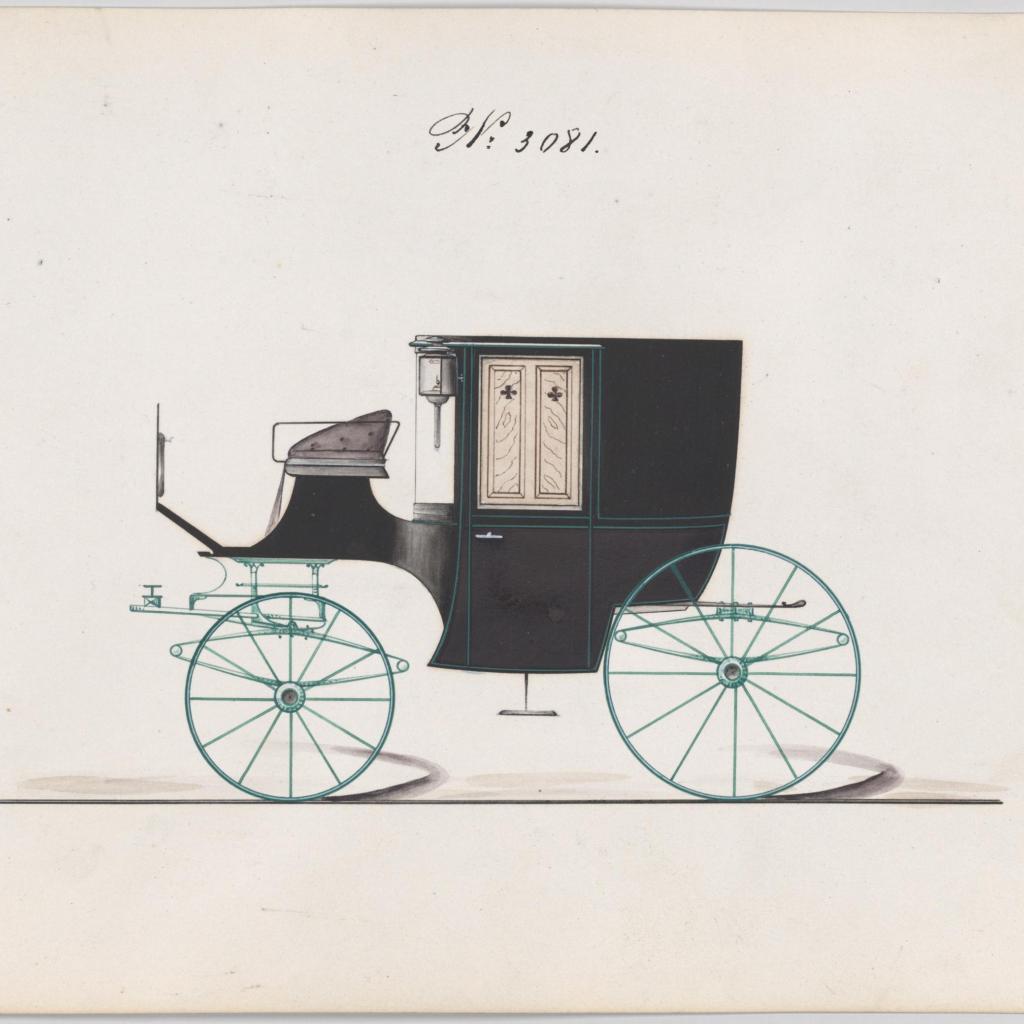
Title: Design for Coupé, no. 3081
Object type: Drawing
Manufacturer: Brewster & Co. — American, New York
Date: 1874
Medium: Pen and black ink, watercolor and gouache with gum arabic
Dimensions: sheet: 6 13/16 x 9 3/4 in. (17.3 x 24.8 cm)
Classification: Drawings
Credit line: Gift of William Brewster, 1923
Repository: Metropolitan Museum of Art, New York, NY